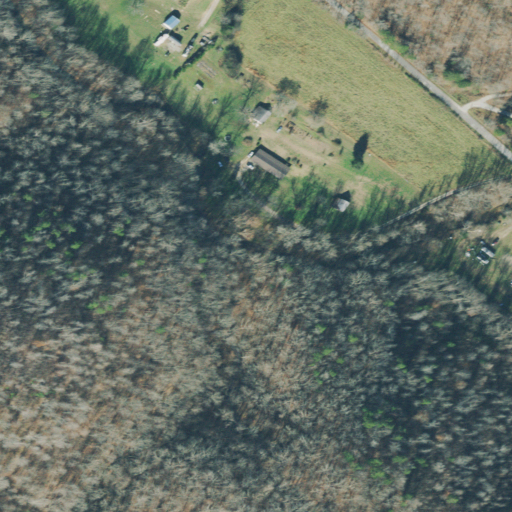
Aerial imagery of valley in Tennessee named Culley Hollow containing deciduous forest, pasture, open development, low intensity development, and medium intensity development